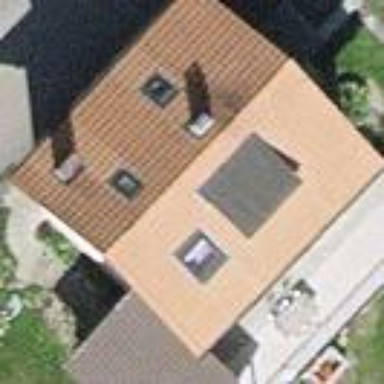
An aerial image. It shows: Residential building with gabled roof.